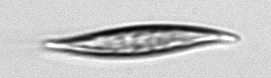
Label: Pleurosigma